Interaction volume radius: 10 \u00c5
Interaction volume height: 20 \u00c5
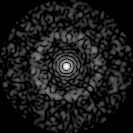
Disorder parameter: 0.8352